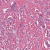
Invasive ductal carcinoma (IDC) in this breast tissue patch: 1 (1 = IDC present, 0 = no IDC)